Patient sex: M
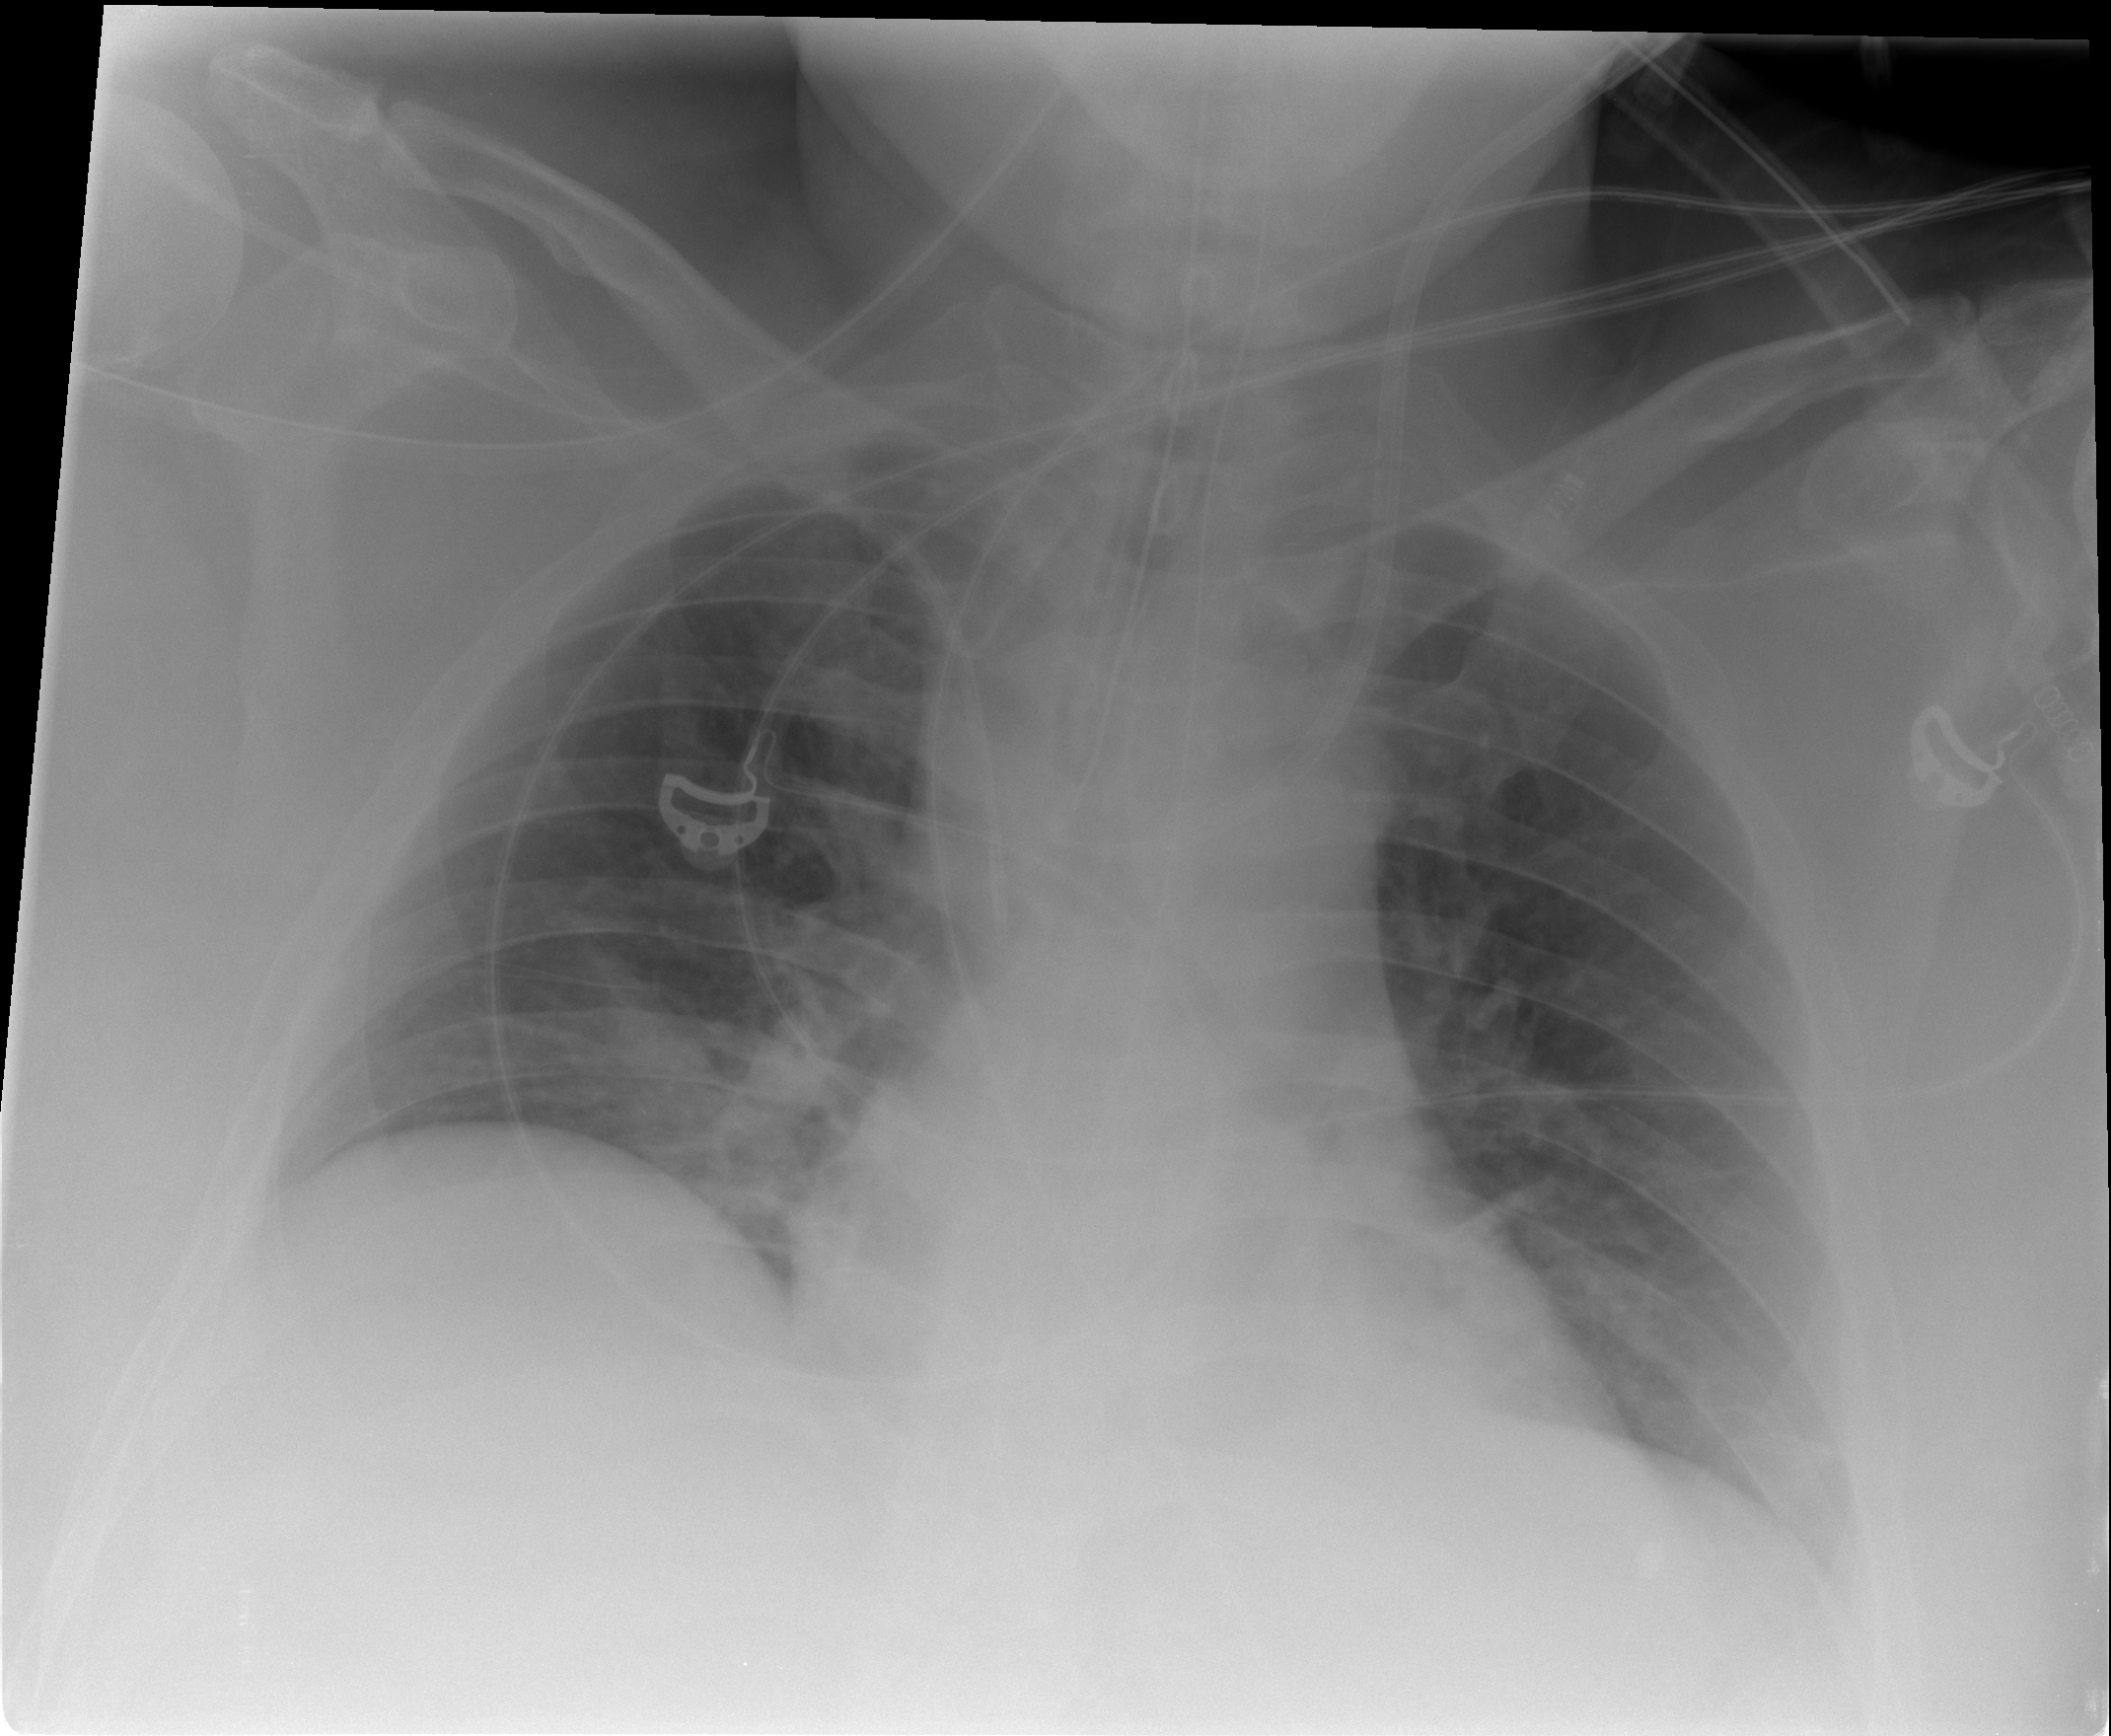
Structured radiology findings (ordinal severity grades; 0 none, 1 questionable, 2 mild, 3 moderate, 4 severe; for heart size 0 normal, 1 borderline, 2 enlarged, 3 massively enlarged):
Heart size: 0
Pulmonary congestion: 1
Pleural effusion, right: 1
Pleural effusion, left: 1
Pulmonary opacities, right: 0
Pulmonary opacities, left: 0
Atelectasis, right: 2
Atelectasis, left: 1